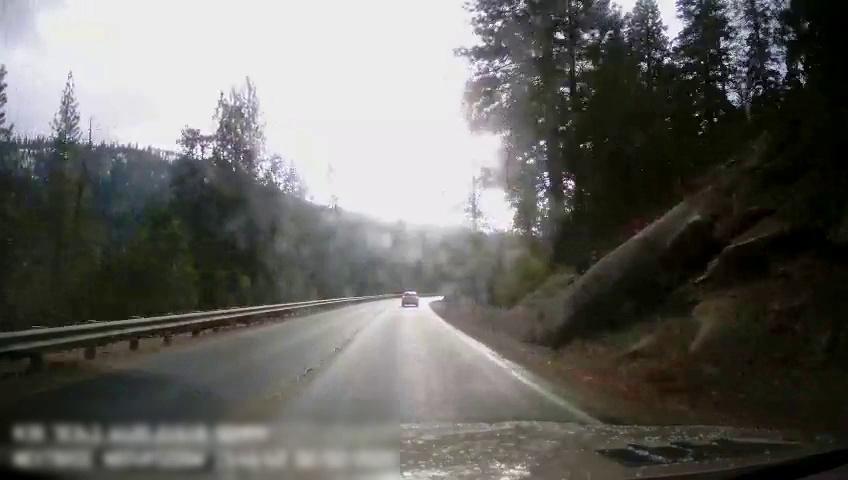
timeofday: Day
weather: Sunny
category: Drivable Space
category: Vehicles | SUV
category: Lanes | Alternate Lane